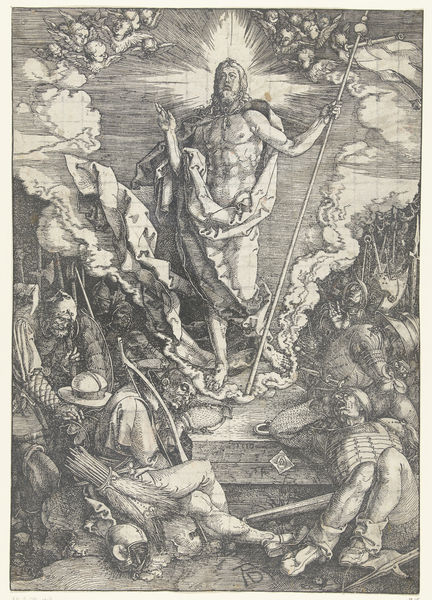
Titel: Opstanding
Künstler: Albrecht Dürer
Standort: Amsterdam
Institution: Rijksmuseum
Schlagwörter: schlaf, wolken, menschen, hut, licht, männer, engel, schlafen, stab, fahne, soldaten, kreuz, strahlen, helm, heiligenschein, nimbus, grab, jesus, krieger, heiliger, dürer, jünger, putti, auferstehung, graf, himmelfahrt